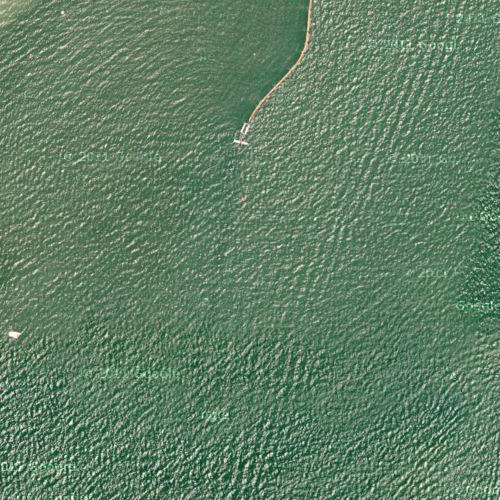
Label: sydney